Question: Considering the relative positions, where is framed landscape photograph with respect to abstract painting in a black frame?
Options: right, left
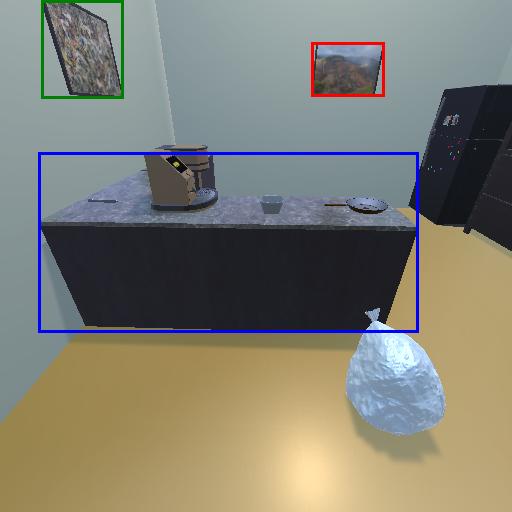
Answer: right